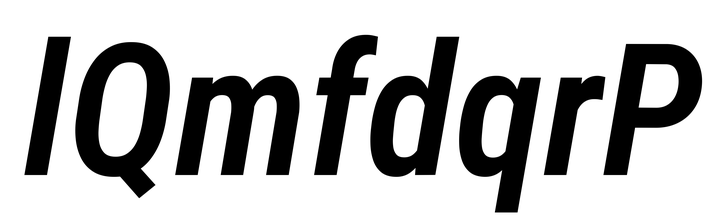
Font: Roboto-Italic_Condensed_SemiBold_Italic